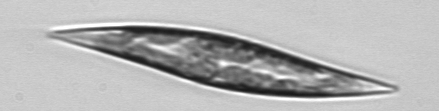
Label: Pleurosigma